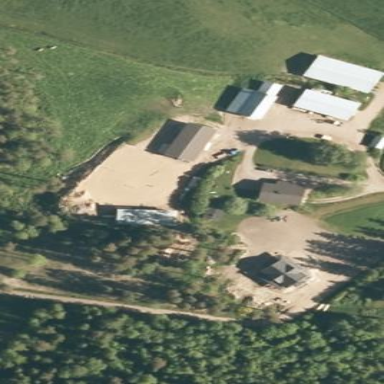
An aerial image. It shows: Farmyard area.